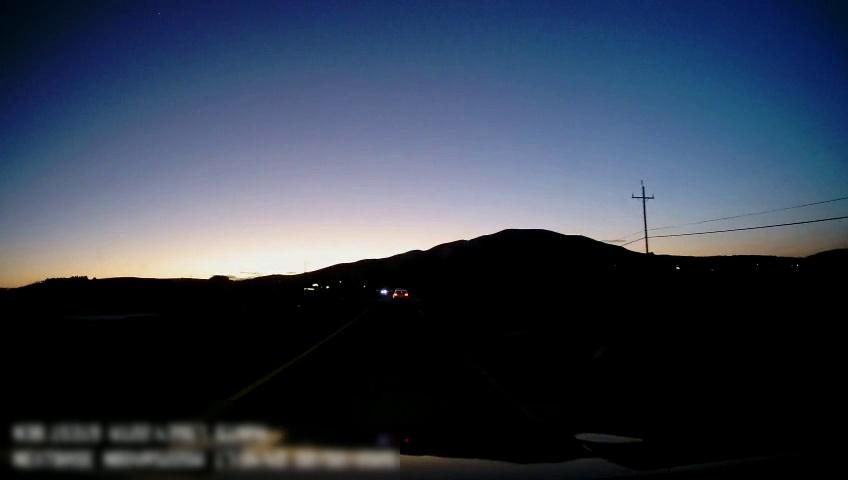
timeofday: Dusk/Dawn/Twilight
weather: Other
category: Drivable Space
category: Vehicles | Car
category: Lanes | Current Lane
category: Lanes | Current Lane